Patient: sex F, age 51
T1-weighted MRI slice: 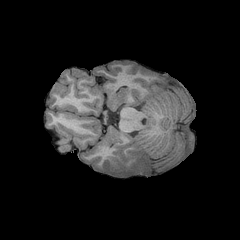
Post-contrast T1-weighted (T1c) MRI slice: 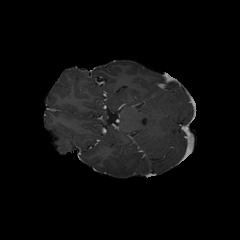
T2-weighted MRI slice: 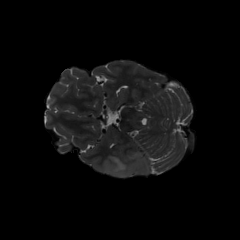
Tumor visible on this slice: yes
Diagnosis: Astrocytoma, IDH-wildtype
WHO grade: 3